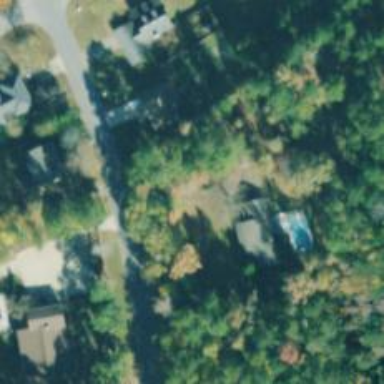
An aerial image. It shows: Driveway.